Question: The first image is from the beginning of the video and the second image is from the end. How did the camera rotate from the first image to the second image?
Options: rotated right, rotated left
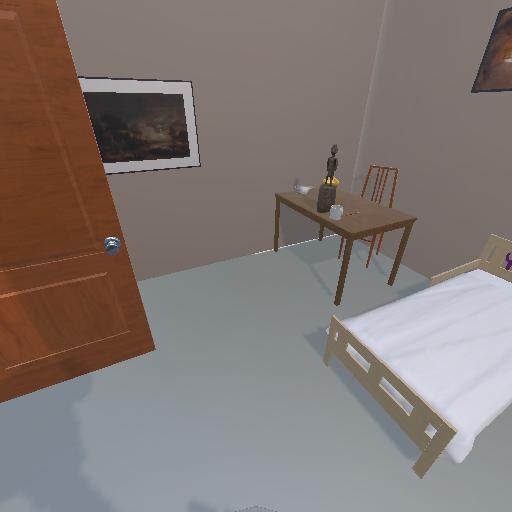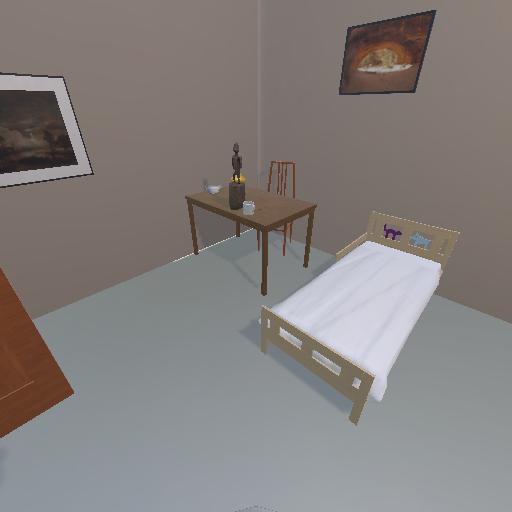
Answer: rotated right